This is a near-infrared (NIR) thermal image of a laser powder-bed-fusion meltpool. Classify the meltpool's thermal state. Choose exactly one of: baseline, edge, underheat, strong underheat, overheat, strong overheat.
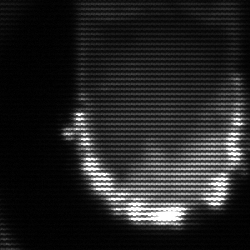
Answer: baseline